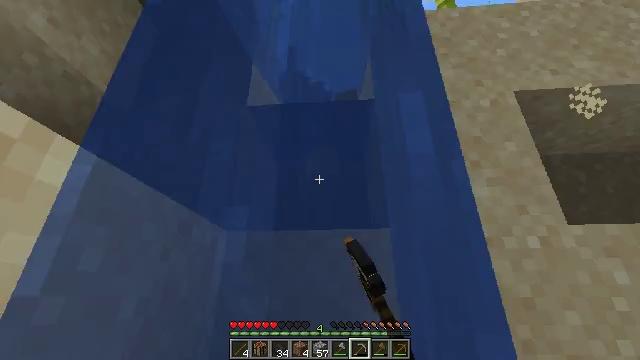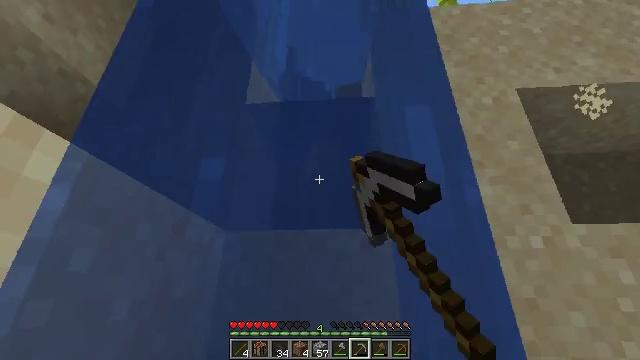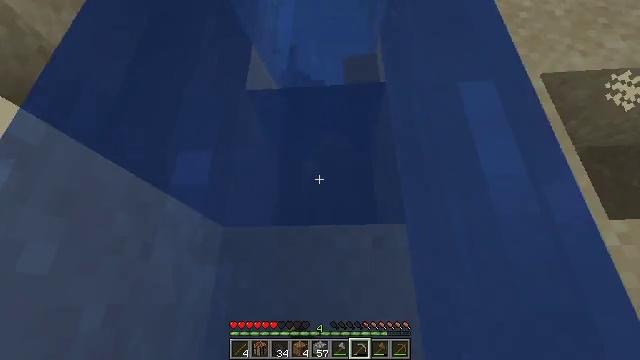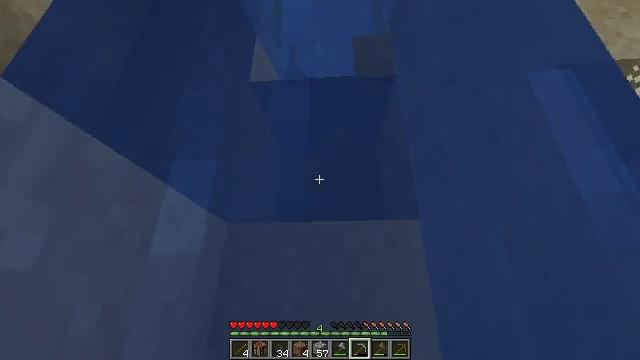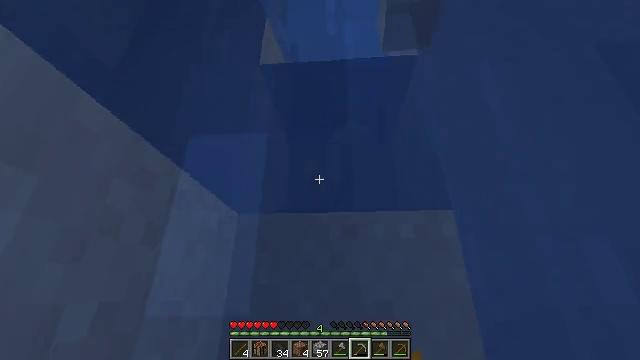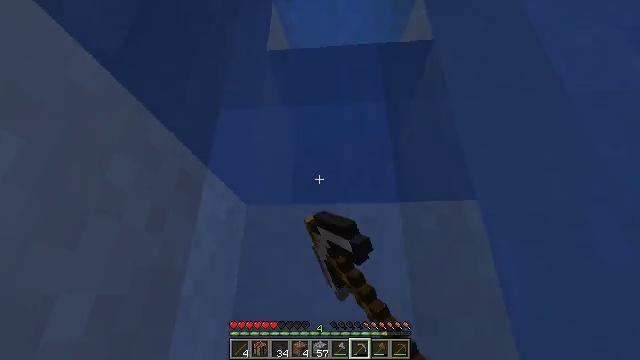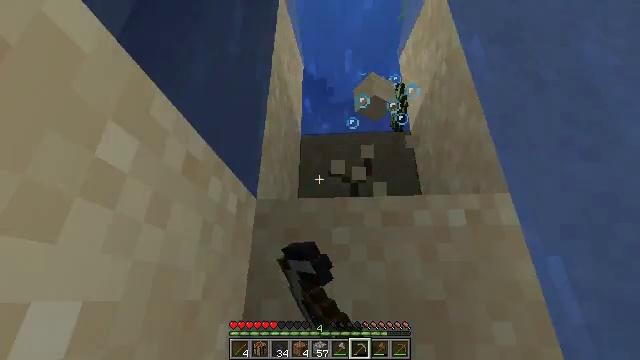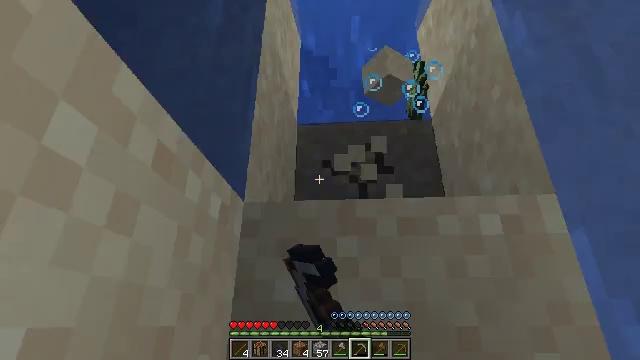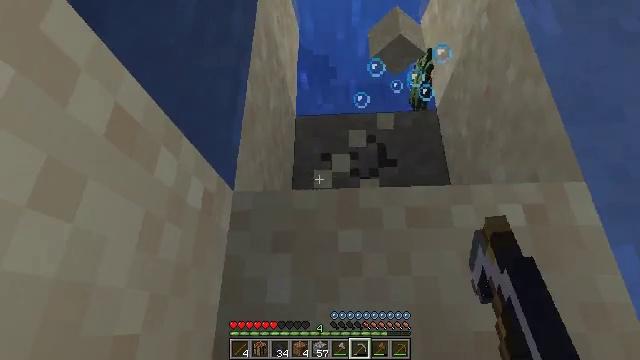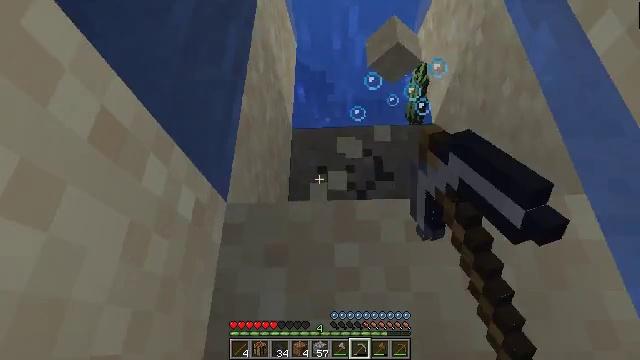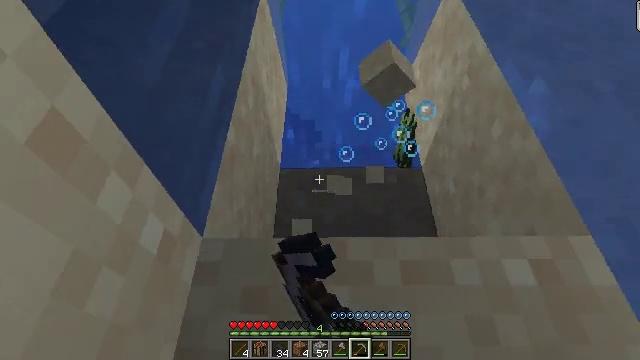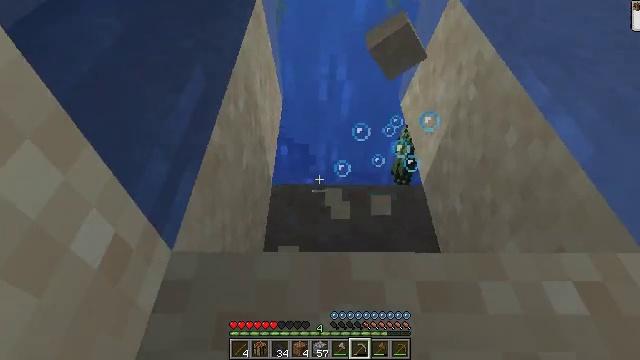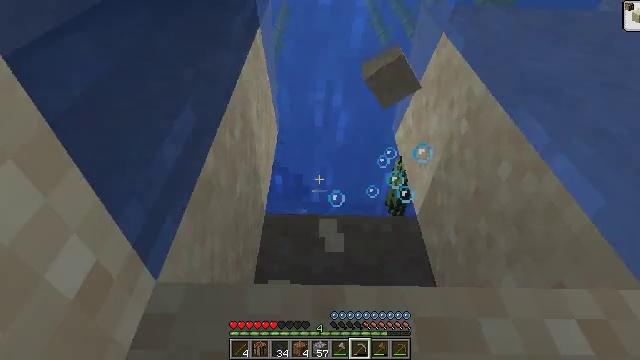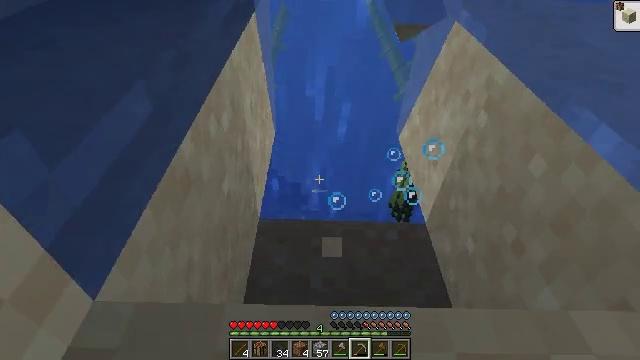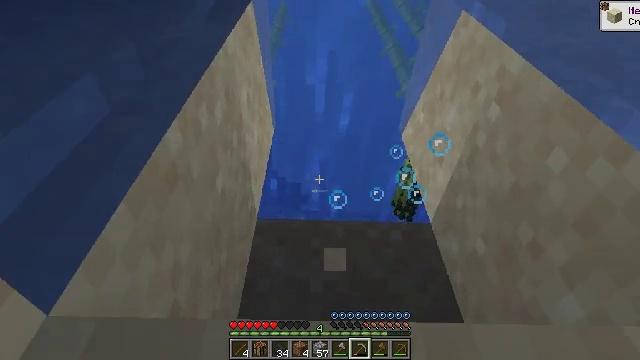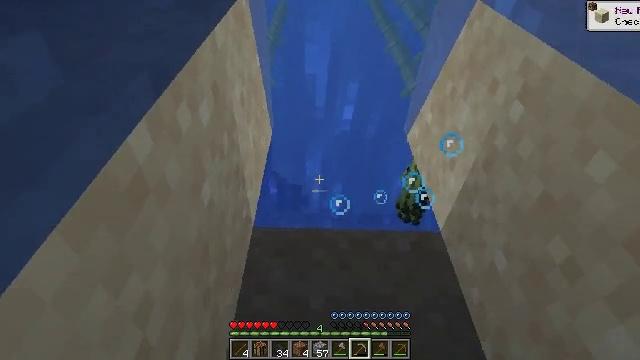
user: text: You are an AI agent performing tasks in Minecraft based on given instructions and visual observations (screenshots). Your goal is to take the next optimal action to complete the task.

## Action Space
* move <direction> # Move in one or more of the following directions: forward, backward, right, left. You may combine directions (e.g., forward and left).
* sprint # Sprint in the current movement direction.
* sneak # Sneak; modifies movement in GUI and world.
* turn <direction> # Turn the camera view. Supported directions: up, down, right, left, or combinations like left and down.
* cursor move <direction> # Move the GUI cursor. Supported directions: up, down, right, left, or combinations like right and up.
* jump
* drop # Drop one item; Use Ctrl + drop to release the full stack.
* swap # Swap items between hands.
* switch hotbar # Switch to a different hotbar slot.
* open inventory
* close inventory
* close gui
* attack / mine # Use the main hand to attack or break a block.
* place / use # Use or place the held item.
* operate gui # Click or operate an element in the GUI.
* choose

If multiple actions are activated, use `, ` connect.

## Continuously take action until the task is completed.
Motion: motion action
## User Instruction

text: Harvest the dead bush.
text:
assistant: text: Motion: move forward, attack / mine
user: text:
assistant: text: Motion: move forward and move left, attack / mine
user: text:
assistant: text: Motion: move forward and move left, attack / mine
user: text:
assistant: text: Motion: move forward and move left, attack / mine
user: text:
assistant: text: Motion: move forward and move left, attack / mine
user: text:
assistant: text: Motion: move forward and move left, attack / mine
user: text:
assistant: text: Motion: move forward and move left, attack / mine
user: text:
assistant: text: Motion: move forward and move left, attack / mine
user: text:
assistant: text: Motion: move forward and move left, turn up, attack / mine
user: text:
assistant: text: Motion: move forward, turn right and up, jump
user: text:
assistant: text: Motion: move forward, turn right and up, jump
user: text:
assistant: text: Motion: move forward, turn right and up, jump
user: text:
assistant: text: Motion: move forward, turn up, jump
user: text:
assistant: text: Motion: move forward, jump
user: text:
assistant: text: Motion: move forward, jump
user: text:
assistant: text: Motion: move forward, jump
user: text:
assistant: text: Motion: move forward, turn left and down, jump
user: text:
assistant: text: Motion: move forward, turn left and down, jump
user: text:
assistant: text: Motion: move forward, turn left and down, jump
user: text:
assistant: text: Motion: move forward, turn down, jump
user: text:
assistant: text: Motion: move forward, jump
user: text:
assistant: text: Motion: move forward, jump
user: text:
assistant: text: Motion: move forward, jump
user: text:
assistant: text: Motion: move forward, jump
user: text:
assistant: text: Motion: move forward, turn left and down, jump
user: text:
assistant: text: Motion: move forward, turn left and down, jump
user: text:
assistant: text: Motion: move forward, turn down, jump
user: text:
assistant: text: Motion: move forward, turn down, jump
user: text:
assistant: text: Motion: move forward, turn down, jump
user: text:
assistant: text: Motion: move forward, turn down, jump